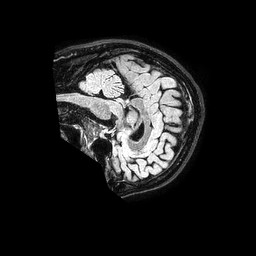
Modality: FLAIR
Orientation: sagittal
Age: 47
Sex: female
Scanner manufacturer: philips
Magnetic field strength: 1.5 T
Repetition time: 4.8 s
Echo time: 0.3 s